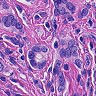
Metastatic tissue present: yes